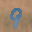
Label: 9